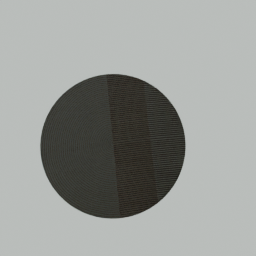
Label: decoration